Question: I have used AvalonEdit control in my project. When I use shortcut keys like Ctrl+C or Ctrl+V, associated copy/paste commands works fine. I decided to use these commands in context menu for more usability because some users get used to right-click instead of shortcut. I used the following XAML code for control:
'''
<avalonedit:TextEditor.ContextMenu>
<ContextMenu>
<MenuItem Command="Undo" />
<MenuItem Command="Redo" />
<Separator/>
<MenuItem Command="Cut" />
<MenuItem Command="Copy" />
<MenuItem Command="Paste" />
</ContextMenu>
</avalonedit:TextEditor.ContextMenu>
'''
but when I run the program these commands are always shown disabled in the context menu as follows:

When I first encountered this problem I posted a different question but with the help of <URL> I realized that when you place AvalonEdit in the ItemTemplate of a ListBox or ListView commands doesn't work.
With the help of MD.unicorn I created the following testing code to reproduce the result:
'''
public class MyViewModel : INotifyPropertyChanged
{
public MyViewModel()
{
collection = new ObservableCollection<myClass>();
mc = new myClass();
}
public event PropertyChangedEventHandler PropertyChanged;
protected virtual void OnPropertyChanged(string propName)
{
var h = PropertyChanged;
if (h != null)
h(this, new PropertyChangedEventArgs(propName));
}
public ObservableCollection<myClass> collection { get; set; }
public myClass mc { get; set; }
}
public class myClass
{
public string text { get; set; }
}
public partial class MainWindow : Window
{
MyViewModel _viewModel = new MyViewModel();
public MainWindow()
{
InitializeComponent();
this.DataContext = _viewModel;
}
}
'''
and
'''
<Window.Resources>
<DataTemplate DataType="{x:Type local:myClass}">
<StackPanel>
<avalonedit:TextEditor x:Name="xmlMessage"
SyntaxHighlighting="XML" ShowLineNumbers="True" >
<avalonedit:TextEditor.ContextMenu>
<ContextMenu>
<MenuItem Command="Undo" />
<MenuItem Command="Redo" />
<Separator/>
<MenuItem Command="Cut" />
<MenuItem Command="Copy" />
<MenuItem Command="Paste" />
</ContextMenu>
</avalonedit:TextEditor.ContextMenu>
</avalonedit:TextEditor>
<TextBox Text="test" />
</StackPanel>
</DataTemplate>
</Window.Resources>
<DockPanel>
<ListView ItemsSource="{Binding collection}" />
<ContentControl Content="{Binding mc}" />
</DockPanel>
'''
If you try this test, you can see that if DataTemplate is used on a content control its command binding in context menu works fine but in ListViewItem they are disabled.
Also note that context menu in DataTemplate works fine for TextBox and shows that ListView by itself doesn't inherently breaks the command chain.
How can I fix context menu and hook up to control commands in listView items?
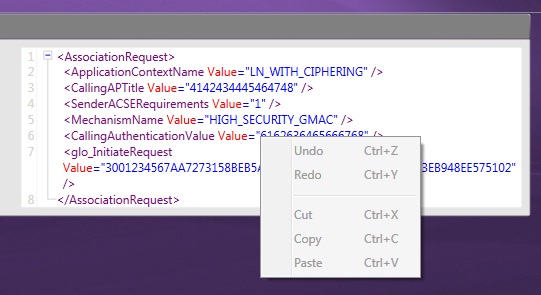
Answer: This is what I used to get past similar issues - I hope it's useful to people (this general logic can be applied to a wide array of Avalon editor related issues)...
What actually happens is probably the Avalon's fault (in combination with 'ListItem' etc.). It messes up the mouse handling and I'm guessing the focus (which should be on the 'TextArea' for commands and 'CanExecute' to work.
> The 'mouse handling' is the issue - as if you just press 'windows context menu' key it pops up a regular menu with enabled commands.
Avalon editor has a complex mouse/key handling (it's hard to make a
good editor) - and on keyboard it does an explicit ''focus'' on the
TextArea. You can also see the issue by putting a breakpoint on the
'CanCutOrCopy' method ('Editing/EditingCommandHandler.cs', download
the Avalon source) which actually handles the
'ApplicationCommands.Copy'. For the 'keyboard' menu it first goes in
there, then pops up. For the 'mouse' one, it pops up - and then on
exit it checks the 'CanExecute' (enters that method). That's
And the errata...
There are no problems with your own commands, just expose your commands normally and all should work.
For 'ApplicationCommands' (i.e. the 'RoutedCommand') it doesn't wire up properly - and the 'Execute', 'CanExecute' don't go where it should, i.e. the 'TextArea'. To correct that you need to 'rewire' the commands into your own wrappers - and basically call the TextArea handling - which is just a few lines of code, but it's a necessary step (I don't think there is a more 'beautiful' solution to this, short of fixing the Avalon code - which may be a pain, never crossed my mind).
(all is based on your example - fill in the blanks where I left out)
Your XAML:
'''
<Window.Resources>
<DataTemplate DataType="{x:Type my:myClass}">
<StackPanel>
<my:AvalonTextEditor x:Name="xmlMessage" SyntaxHighlighting="XML" ShowLineNumbers="True" EditText="{Binding text}" >
<my:AvalonTextEditor.ContextMenu>
<ContextMenu x:Name="mymenu1">
<ContextMenu.Resources>
<Style TargetType="MenuItem">
<Setter Property="CommandParameter" Value="{Binding Path=., RelativeSource={RelativeSource AncestorType={x:Type ContextMenu}}}"/>
</Style>
</ContextMenu.Resources>
<MenuItem Header="My Copy" Command="{Binding CopyCommand}" />
<MenuItem Header="My Paste" Command="{Binding PasteCommand}" />
<MenuItem Header="My Cut" Command="{Binding CutCommand}" />
<MenuItem Header="My Undo" Command="{Binding UndoCommand}" />
<MenuItem Header="My Redo" Command="{Binding RedoCommand}" />
<Separator />
<MenuItem Command="Undo" />
<MenuItem Command="Redo" />
<Separator/>
<MenuItem Command="Cut" />
<MenuItem Command="Copy" />
<MenuItem Command="Paste" />
</ContextMenu>
</my:AvalonTextEditor.ContextMenu>
</my:AvalonTextEditor>
</StackPanel>
</DataTemplate>
</Window.Resources>
<StackPanel>
<DockPanel>
<ListView ItemsSource="{Binding collection}" />
<ContentControl Content="{Binding mc}" />
</DockPanel>
</StackPanel>
'''
The code behind - view model:
(note: I left the naming as you did put it - but do not use small-caps for props :)
'''
public class MyViewModel : INotifyPropertyChanged
{
public event PropertyChangedEventHandler PropertyChanged;
public MyViewModel()
{
collection = new ObservableCollection<myClass>(new[]
{
new myClass{ text = "some more test - some more test - some more test - some more test - some more test - some more test - some more test - some more test - some more test - " },
new myClass{ text = "test me test me = test me test me = test me test me = test me test me = test me test me = test me test me = " },
new myClass{ text = "test again - test again - test again - test again - test again - " },
new myClass{ text = "test again - test again - " },
new myClass{ text = "test again - " },
new myClass{ text = "test" },
});
mc = new myClass();
}
public ObservableCollection<myClass> collection { get; set; }
public myClass mc { get; set; }
}
public class myClass
{
public string text { get; set; }
AvalonRelayCommand _copyCommand;
public AvalonRelayCommand CopyCommand
{ get { return _copyCommand ?? (_copyCommand = new AvalonRelayCommand(ApplicationCommands.Copy) { Text = "My Copy" }); } }
AvalonRelayCommand _pasteCommand;
public AvalonRelayCommand PasteCommand
{ get { return _pasteCommand ?? (_pasteCommand = new AvalonRelayCommand(ApplicationCommands.Paste) { Text = "My Paste" }); } }
AvalonRelayCommand _cutCommand;
public AvalonRelayCommand CutCommand
{ get { return _cutCommand ?? (_cutCommand = new AvalonRelayCommand(ApplicationCommands.Cut) { Text = "My Cut" }); } }
AvalonRelayCommand _undoCommand;
public AvalonRelayCommand UndoCommand
{ get { return _undoCommand ?? (_undoCommand = new AvalonRelayCommand(ApplicationCommands.Undo) { Text = "My Undo" }); } }
AvalonRelayCommand _redoCommand;
public AvalonRelayCommand RedoCommand
{ get { return _redoCommand ?? (_redoCommand = new AvalonRelayCommand(ApplicationCommands.Redo) { Text = "My Redo" }); } }
}
'''
(note: just wire up the 'Window.DataContext' to view-model, as you did)
And two custom classes required for this to wrap.
'''
public class AvalonTextEditor : TextEditor
{
#region EditText Dependency Property
public static readonly DependencyProperty EditTextProperty =
DependencyProperty.Register(
"EditText",
typeof(string),
typeof(AvalonTextEditor),
new UIPropertyMetadata(string.Empty, EditTextPropertyChanged));
private static void EditTextPropertyChanged(DependencyObject sender, DependencyPropertyChangedEventArgs e)
{
AvalonTextEditor editor = (AvalonTextEditor)sender;
editor.Text = (string)e.NewValue;
}
public string EditText
{
get { return (string)GetValue(EditTextProperty); }
set { SetValue(EditTextProperty, value); }
}
#endregion
#region TextEditor Property
public static TextEditor GetTextEditor(ContextMenu menu) { return (TextEditor)menu.GetValue(TextEditorProperty); }
public static void SetTextEditor(ContextMenu menu, TextEditor value) { menu.SetValue(TextEditorProperty, value); }
public static readonly DependencyProperty TextEditorProperty =
DependencyProperty.RegisterAttached("TextEditor", typeof(TextEditor), typeof(AvalonTextEditor), new UIPropertyMetadata(null, OnTextEditorChanged));
static void OnTextEditorChanged(DependencyObject depObj, DependencyPropertyChangedEventArgs e)
{
ContextMenu menu = depObj as ContextMenu;
if (menu == null || e.NewValue is DependencyObject == false)
return;
TextEditor editor = (TextEditor)e.NewValue;
NameScope.SetNameScope(menu, NameScope.GetNameScope(editor));
}
#endregion
public AvalonTextEditor()
{
this.Loaded += new RoutedEventHandler(AvalonTextEditor_Loaded);
}
void AvalonTextEditor_Loaded(object sender, RoutedEventArgs e)
{
this.ContextMenu.SetValue(AvalonTextEditor.TextEditorProperty, this);
}
}
public class AvalonRelayCommand : ICommand
{
readonly RoutedCommand _routedCommand;
public string Text { get; set; }
public AvalonRelayCommand(RoutedCommand routedCommand) { _routedCommand = routedCommand; }
public event EventHandler CanExecuteChanged { add { CommandManager.RequerySuggested += value; } remove { CommandManager.RequerySuggested -= value; } }
public bool CanExecute(object parameter) { return _routedCommand.CanExecute(parameter, GetTextArea(GetEditor(parameter))); }
public void Execute(object parameter) { _routedCommand.Execute(parameter, GetTextArea(GetEditor(parameter))); }
private AvalonTextEditor GetEditor(object param)
{
var contextMenu = param as ContextMenu;
if (contextMenu == null) return null;
var editor = contextMenu.GetValue(AvalonTextEditor.TextEditorProperty) as AvalonTextEditor;
return editor;
}
private static TextArea GetTextArea(AvalonTextEditor editor)
{
return editor == null ? null : editor.TextArea;
}
}
'''
'EditText' is just a dependency property - to be able to 'bind' a Text (your 'text') - that's an Avalon shortcoming. Here just for fun but you may need it, so I left it in.
Use 'AvalonRelayCommand' to rewire the Application routed commands - for other stuff use your own Command implementation. Those two classes are the core.
You need to use 'AvalonTextEditor' instead of TextEditor - which is just a tiny wrapper - to hook up 'ContextMenu' with the 'TextEditor' (apart from other problems, menu items are 'suffering' from lack of 'visual tree' - and you can't get any controls from it that easily). And we need to get a ref to 'TextEditor' from the 'CommandParameter' (which is set to be a 'ContextMenu'). This could've been done with just some attachment properties (w/o overriding the TextEditor), but seems cleaner this way.
On the XAML side - just a few small changes - use the wrapper editor - and you have a 'MenuItem' style which 'injects' the right parameter for each command (you can do it some other way, this was nicer).
> It's not a 'hack' - we're just shortcutting the shortcoming of the
mouse handling - by manually calling the 'TextArea' command handling.
That's pretty much it.
Enjoy!